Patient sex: M
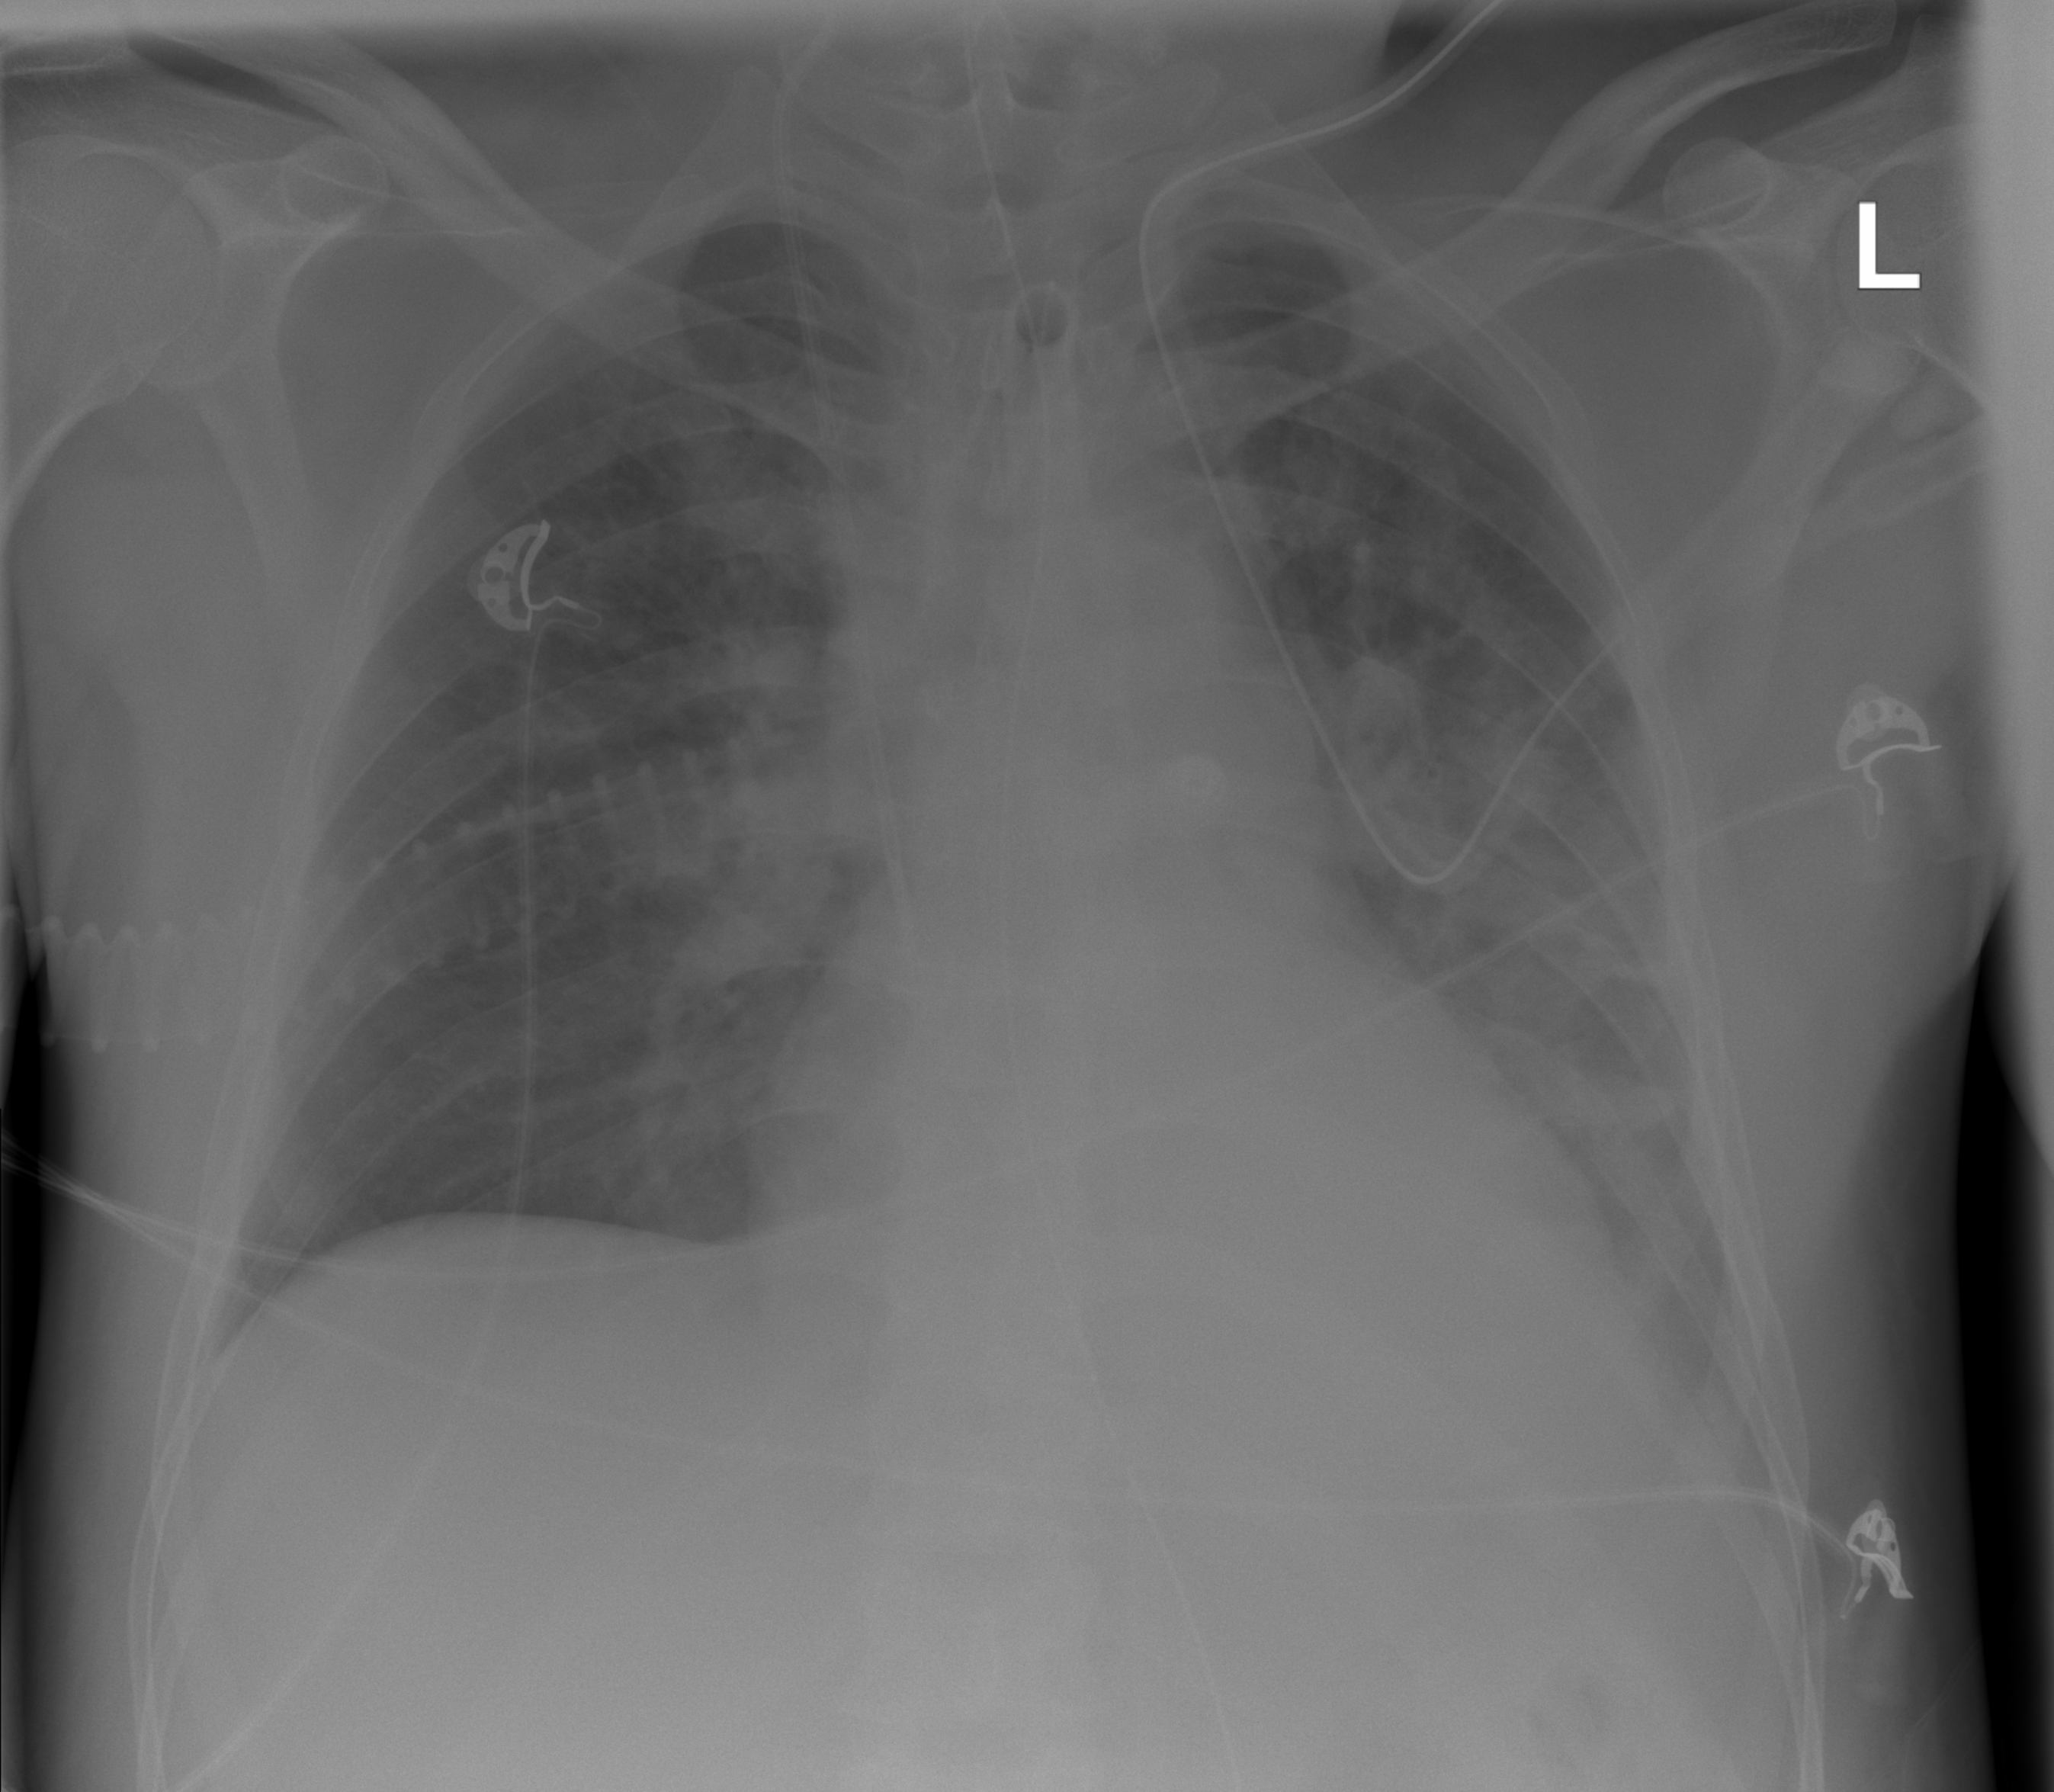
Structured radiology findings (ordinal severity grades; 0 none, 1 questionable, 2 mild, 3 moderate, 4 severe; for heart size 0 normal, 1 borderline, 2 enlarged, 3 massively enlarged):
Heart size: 0
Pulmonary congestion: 1
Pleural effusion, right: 1
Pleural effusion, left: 2
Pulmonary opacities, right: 1
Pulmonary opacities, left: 3
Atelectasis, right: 0
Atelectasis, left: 2